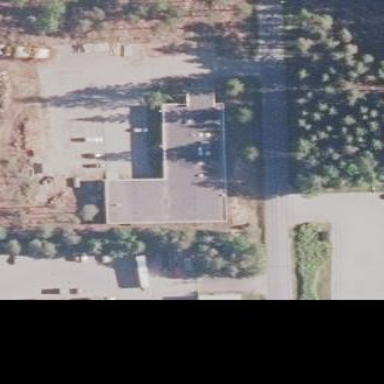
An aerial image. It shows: Public building.